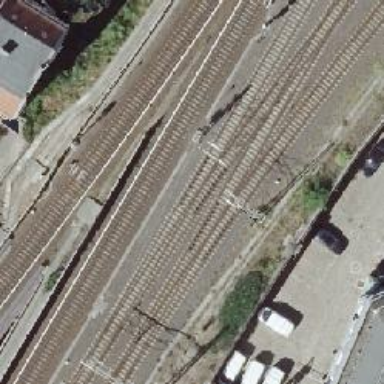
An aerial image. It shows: Milestone along the railway with catenary mast.